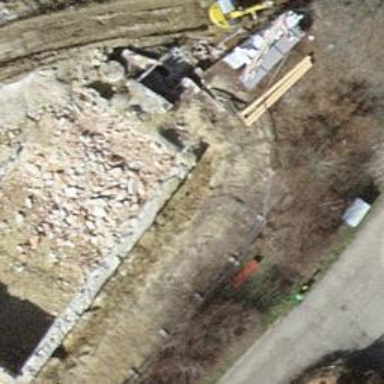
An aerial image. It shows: Concrete retaining wall.